Question: I have a navigation bar with a dropdown menu.
'''
body{margin:0;}
#navbar {
overflow: hidden;
background-color: #222d3d;
margin-left: 25px;
}
#navwrap{
background-color: #222d3d;
width: 100%;
}
#navbar a {
float: left;
display: block;
color: white;
text-align: center;
padding: 14px 16px;
text-decoration: none;
font-size: 17px;
}
#navbar a:hover {
background-color: #577baf;
}
#navbar a.active {
background-color: #577baf;
}
.dropdown {
display: inline-block;
}
.dropdown-content{
margin-top: 48px;
position: absolute;
background-color: #222d3d;
z-index: 1;
display: none;
}
.dropdown-content a {
color: white
padding: 12px 16px;
text-decoration: none;
display: block;
width: 100%;
}
.dropdown-content a:hover {background-color: #577baf}
.dropdown:hover .dropdown-content {
display: block;
}
.dropdown:hover .dropbtn {
background-color: #222d3d;
display: block;
}
'''
'''
<div id="navbar">
<a class="active" href="#home">Home</a>
<div class="dropdown">
<a class="dropbtn">Dropdown</a>
<div class="dropdown-content">
<a href="#">Link 1</a>
<a href="#">Link 2</a>
<a href="#">Link 3</a>
</div>
</div>
<a href="#about">About</a>
</div>
'''
This should make a working dropdown, but instead it makes this:

I would like the links in the dropdown to be the same width as the button above them. There is probably just a basic style missing, butI have tried different positioning and it doesn't work. How can I make the links display correctly? Thanks in advance.
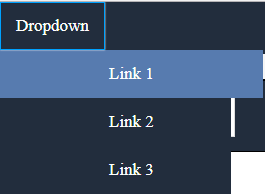
Answer: The basic problem is that the basis for positioning the '.dropdown-content' is not the '.dropdown' but the '#navbar'.
By changing that and adding 'left:0; right:0;' to the child, it inherits the width - only it is invisible then. Remove 'overflow: hidden' from the '#navbar' and you're almost good.
The last thing is that the items in the dropdown are still to big. You need to set 'box-sizing: border-box;' if you want to specify the outer width (including padding and border) of an element.
<URL>
Changes (commented = removed):
'''
#navbar {
overflow: visible;
}
.dropdown {
position: relative;
}
.dropdown-content {
/* margin-top: 48px; */
top: 48px;
left: 0;
right: 0;
}
.dropdown-content a {
box-sizing: border-box;
}
'''
By the way, you could simplify your rules if you change the rule '#navbar a { float: left; }'. It will work fine without it if you change the items to 'inline-block'. Now it also affects the 'a' elements in the '.dropdown-content'. Without it you'd need less rules on them to counteract the float.